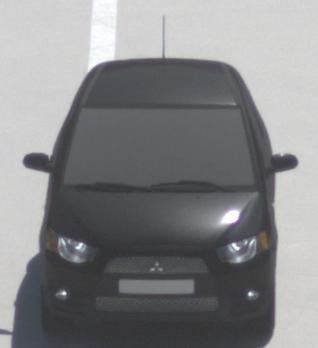
Make: Mitsubishi
Model: Colt 1.1
Detailed model: Colt (VI)
Model produced from: 2008/11
Model produced until: 2010/10
Doors: 3
Color: black
Road condition: dry road
Daytime: morning or afternoon
Contrast: high contrast